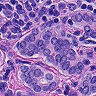
Metastatic tissue present: yes